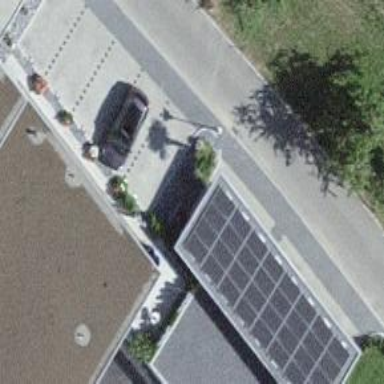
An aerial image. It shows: Solar power generator using photovoltaic method with solar photovoltaic panel types.